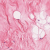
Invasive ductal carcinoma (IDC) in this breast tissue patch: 0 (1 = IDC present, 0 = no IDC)